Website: ulta-beauty
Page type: payment
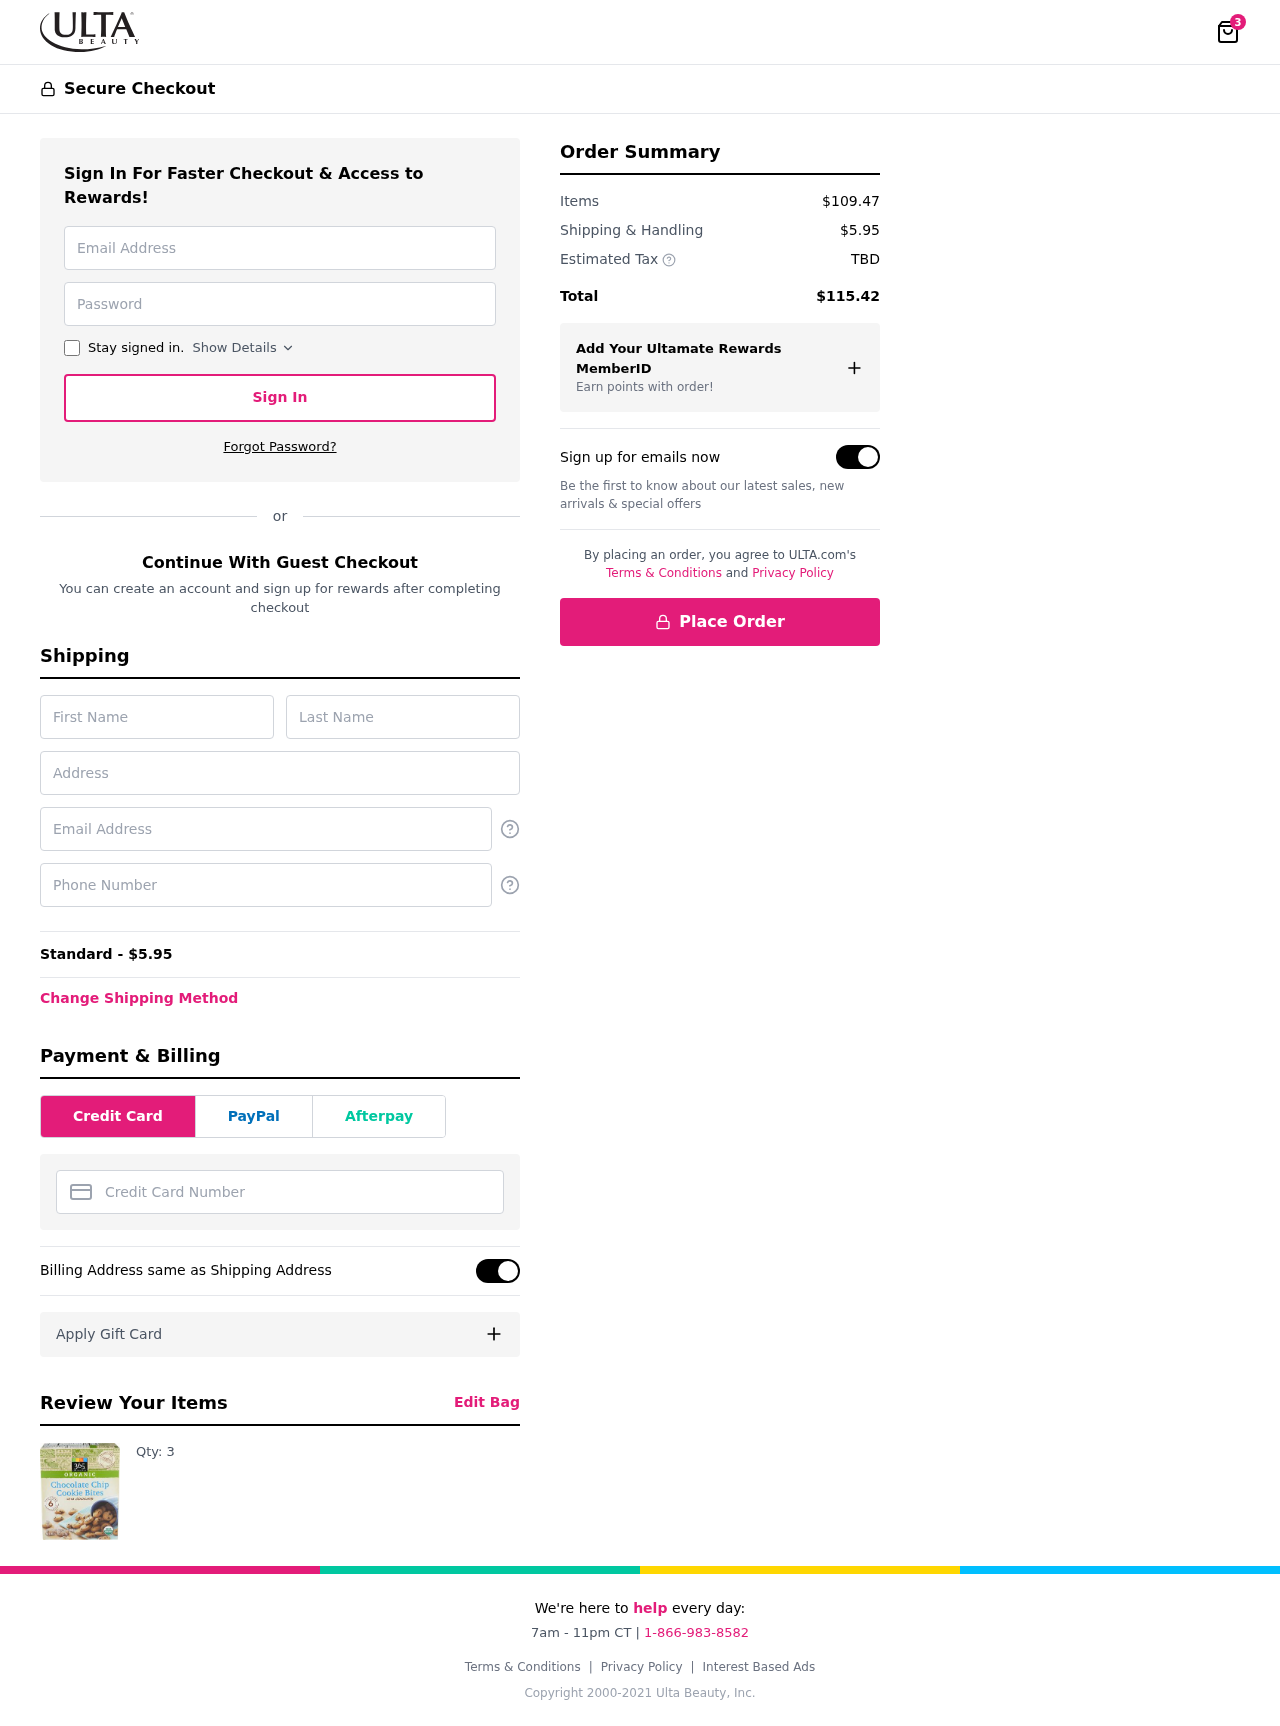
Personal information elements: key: PII_CARD_NUMBER
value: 2237 3633 6064 1974
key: PII_EMAIL
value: drew_hinton@hotmail.com
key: PII_FIRSTNAME
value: Drew
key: PII_LASTNAME
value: Hinton
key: PII_PHONE
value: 8828473316
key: PII_STREET
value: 2501 Kelly Park Apt. 913
Product elements: key: PRODUCT1_QUANTITY
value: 3
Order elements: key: ORDER_NUM_ITEMS
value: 3
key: ORDER_SHIPPING_COST
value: $5.95
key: ORDER_SHIPPING_COST
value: Standard - $5.95
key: ORDER_SUBTOTAL
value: $109.47
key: ORDER_TAX
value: TBD
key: ORDER_TOTAL
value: $115.42